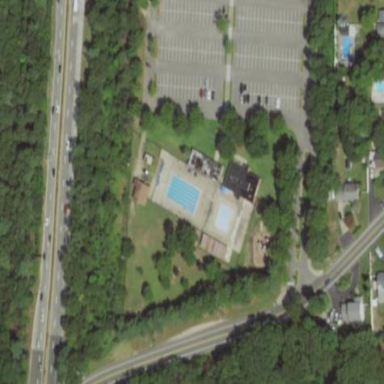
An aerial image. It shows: Sports centre focused on swimming activities.